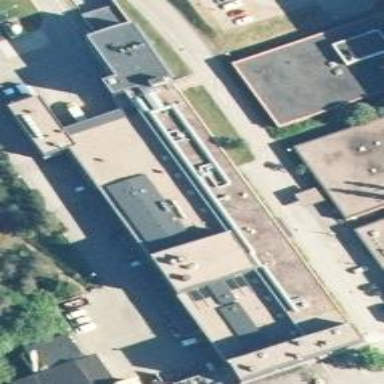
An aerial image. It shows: Hospital building.